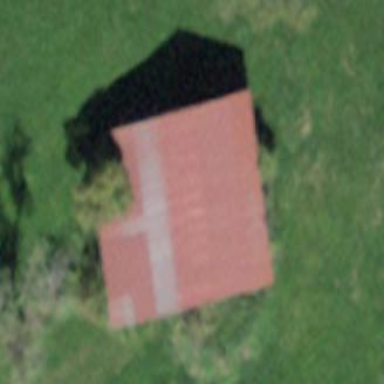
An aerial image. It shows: Barn.